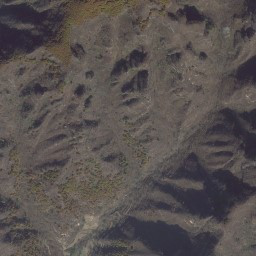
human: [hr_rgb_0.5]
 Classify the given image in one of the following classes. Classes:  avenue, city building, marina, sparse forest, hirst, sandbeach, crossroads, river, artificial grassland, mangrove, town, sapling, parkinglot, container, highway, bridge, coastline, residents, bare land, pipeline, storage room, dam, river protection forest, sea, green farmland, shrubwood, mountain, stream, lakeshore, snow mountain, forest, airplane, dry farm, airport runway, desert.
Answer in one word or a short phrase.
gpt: mountain